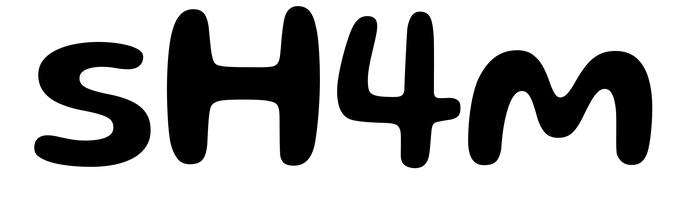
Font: Gluten_Medium